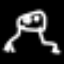
Label: frog